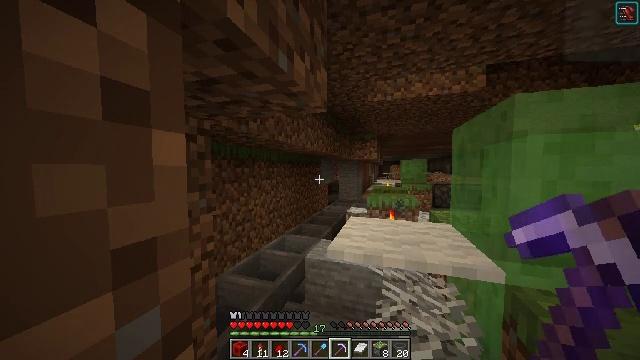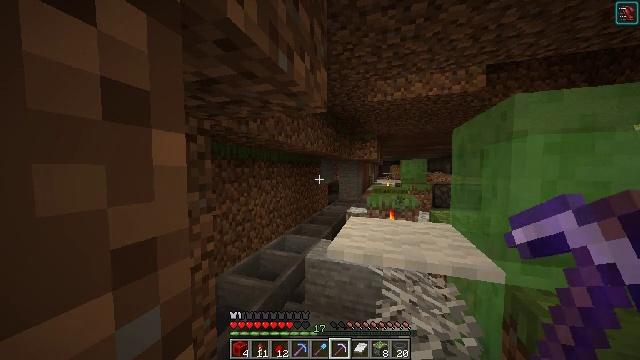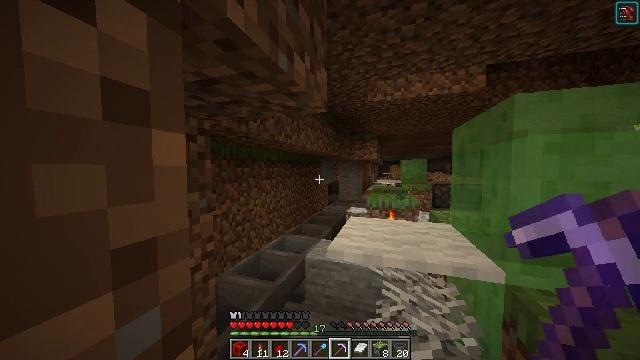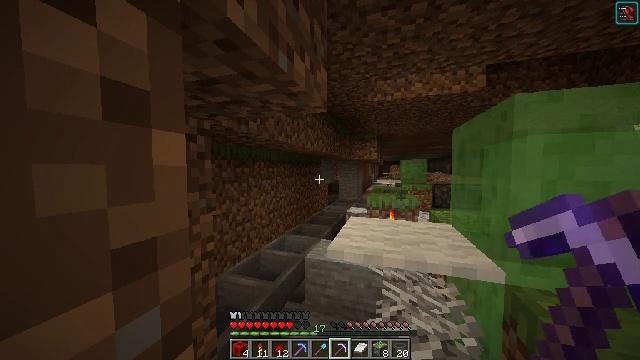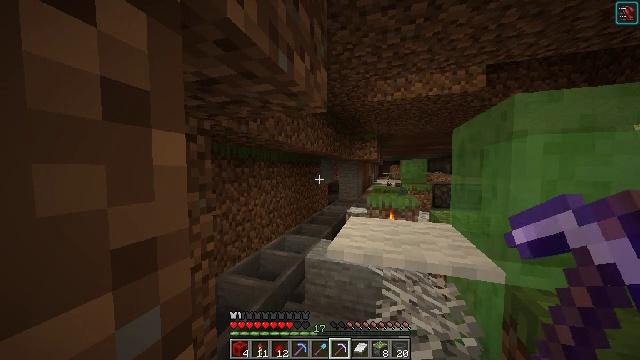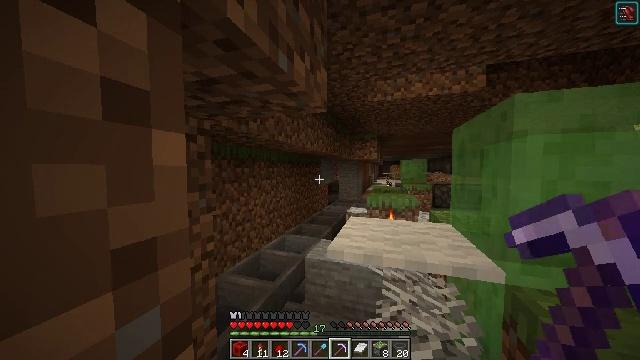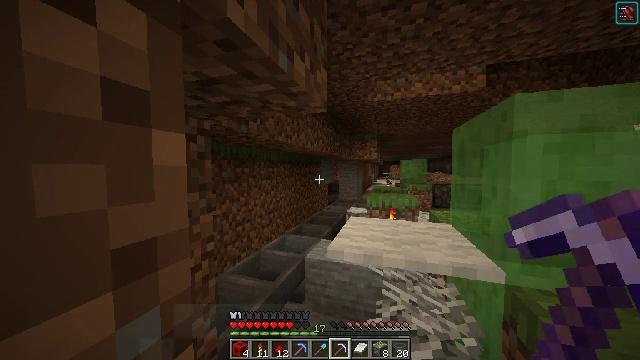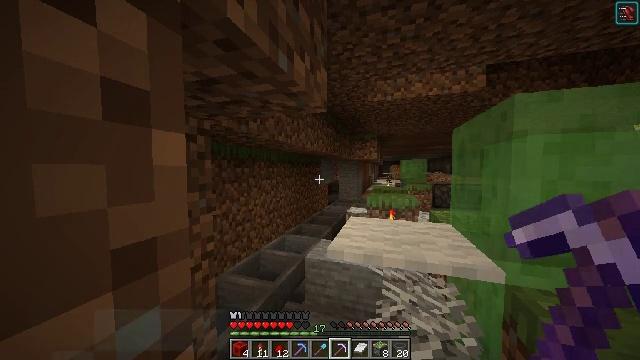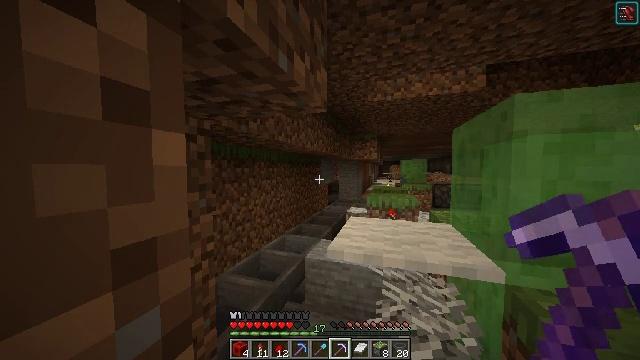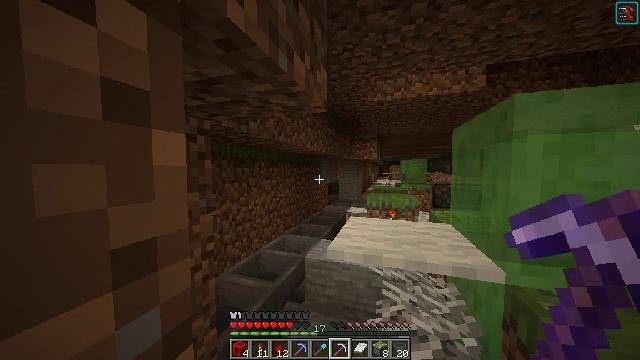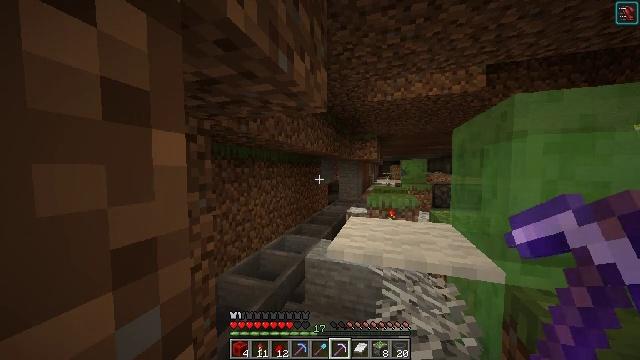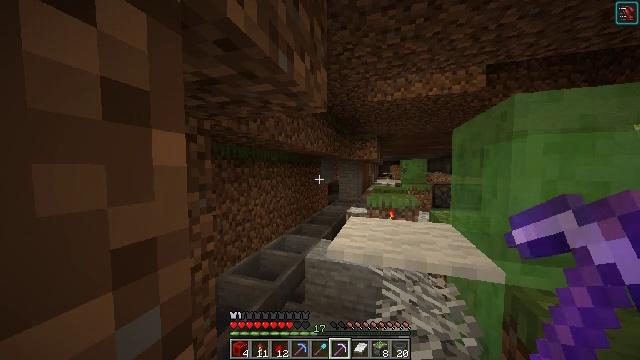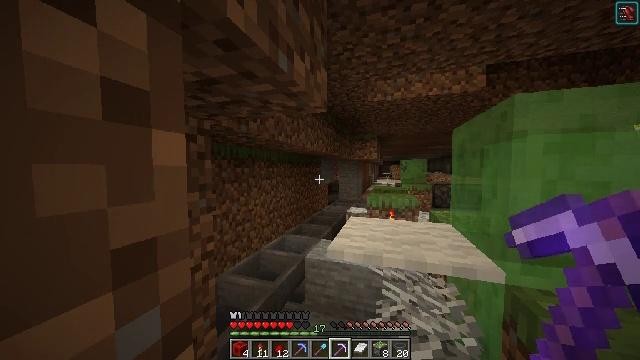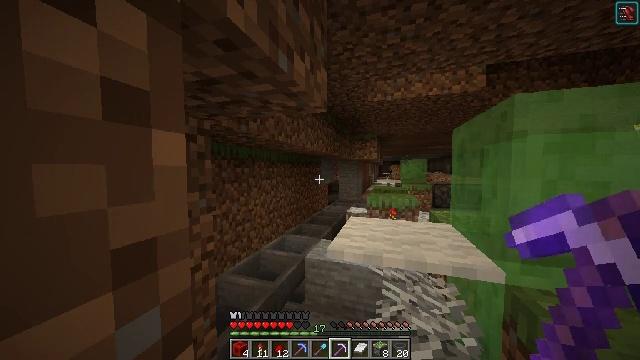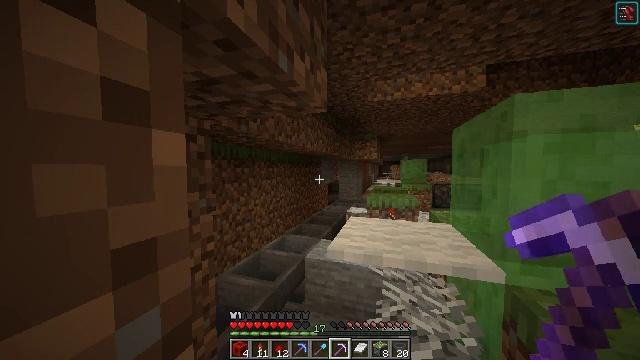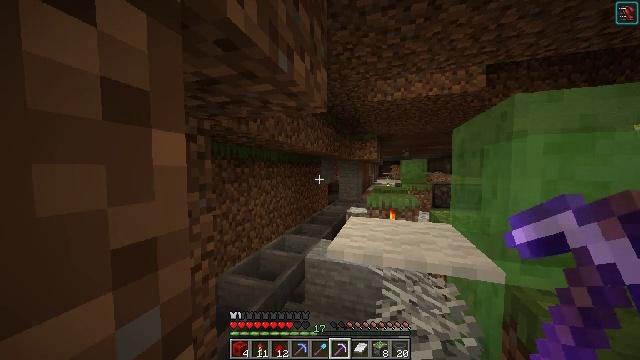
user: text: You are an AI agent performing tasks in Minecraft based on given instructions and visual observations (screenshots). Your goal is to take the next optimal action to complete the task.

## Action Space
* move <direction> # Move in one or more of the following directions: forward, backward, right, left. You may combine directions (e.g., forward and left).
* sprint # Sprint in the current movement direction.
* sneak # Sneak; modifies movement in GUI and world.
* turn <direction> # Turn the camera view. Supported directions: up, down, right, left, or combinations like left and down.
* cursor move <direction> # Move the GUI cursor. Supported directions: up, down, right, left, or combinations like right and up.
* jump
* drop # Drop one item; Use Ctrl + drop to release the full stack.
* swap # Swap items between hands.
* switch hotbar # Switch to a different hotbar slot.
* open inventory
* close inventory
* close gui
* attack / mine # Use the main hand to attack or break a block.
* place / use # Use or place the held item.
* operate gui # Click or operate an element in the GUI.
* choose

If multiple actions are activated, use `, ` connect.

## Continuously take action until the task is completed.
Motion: motion action
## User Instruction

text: Collect the white carpet by hitting it.
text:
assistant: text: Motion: no_op
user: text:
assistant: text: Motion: no_op
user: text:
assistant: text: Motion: no_op
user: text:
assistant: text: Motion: no_op
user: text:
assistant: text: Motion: no_op
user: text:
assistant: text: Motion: no_op
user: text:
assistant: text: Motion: no_op
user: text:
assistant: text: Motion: no_op
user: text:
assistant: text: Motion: no_op
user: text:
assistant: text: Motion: no_op
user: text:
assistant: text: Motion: no_op
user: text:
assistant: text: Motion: no_op
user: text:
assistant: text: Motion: no_op
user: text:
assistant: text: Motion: no_op
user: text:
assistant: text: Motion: no_op
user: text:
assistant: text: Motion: no_op
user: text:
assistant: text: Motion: no_op
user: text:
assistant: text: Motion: no_op
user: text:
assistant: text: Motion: no_op
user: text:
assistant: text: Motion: no_op
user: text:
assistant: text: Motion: no_op
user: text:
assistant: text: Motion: no_op
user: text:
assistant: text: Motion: no_op
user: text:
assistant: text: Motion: no_op
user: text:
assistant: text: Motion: no_op
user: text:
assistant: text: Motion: no_op
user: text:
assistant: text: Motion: no_op
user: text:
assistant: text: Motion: no_op
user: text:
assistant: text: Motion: no_op
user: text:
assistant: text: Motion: no_op